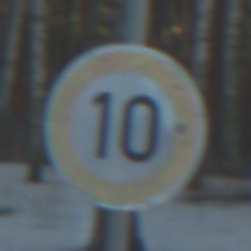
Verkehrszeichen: Geschwindigkeit10
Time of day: SunriseSunset
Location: Outdoor (Nature)
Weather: Clear
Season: Winter
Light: Natural